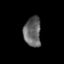
Tissue: prostate
Cell type: Epithelial cells
Senescence score: 0.2745
Nuclear area (px): 502
Mean DAPI intensity: 99.584